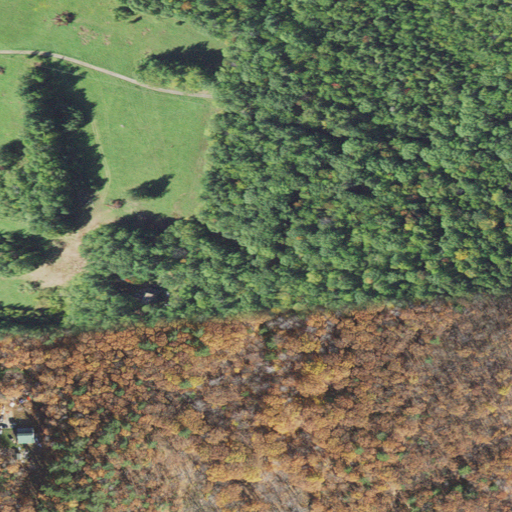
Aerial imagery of ridge(s) in New Hampshire named Mount Pleasant containing mixed forest, deciduous forest, open development, evergreen forest, pasture, grassland, shrub, and low intensity development